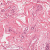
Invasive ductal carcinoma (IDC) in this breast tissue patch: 0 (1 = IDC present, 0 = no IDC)